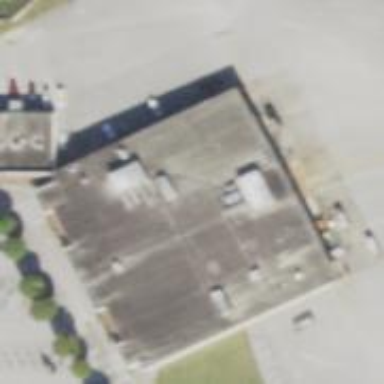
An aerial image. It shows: Supermarket.